Question: I'm using Angularjs <URL> and using the default settings, the question is how can I format the numbers to two decimal?

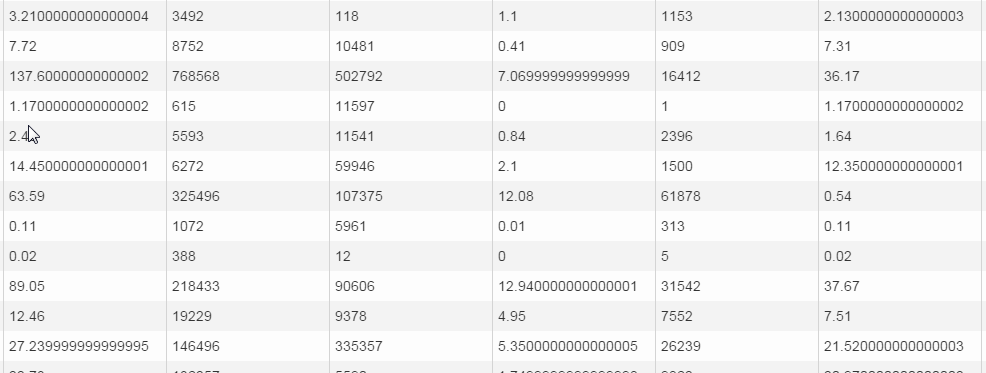
Answer: You can use the columnDefs cellFilter option:
'''
columnDefs: [
{
field: 'name',
cellFilter: 'number: 2'
}
]
'''